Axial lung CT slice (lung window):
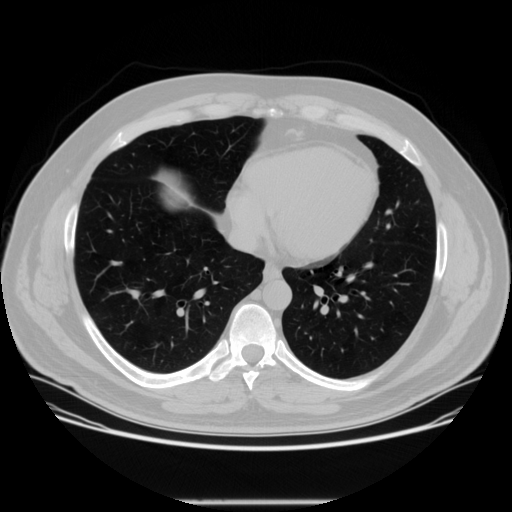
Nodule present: no